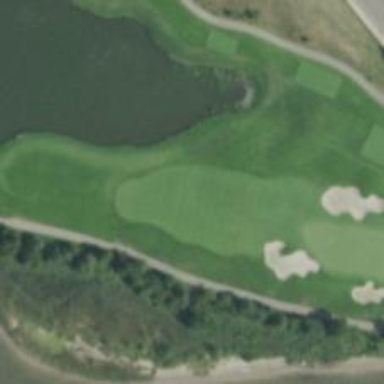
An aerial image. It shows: Golf hole.